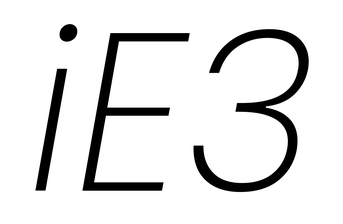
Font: Poppins-ExtraLightItalic